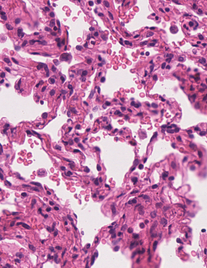
Tumor epithelial tissue: no
Tumor-associated stroma tissue: no
Normal tissue: yes